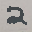
Label: 2